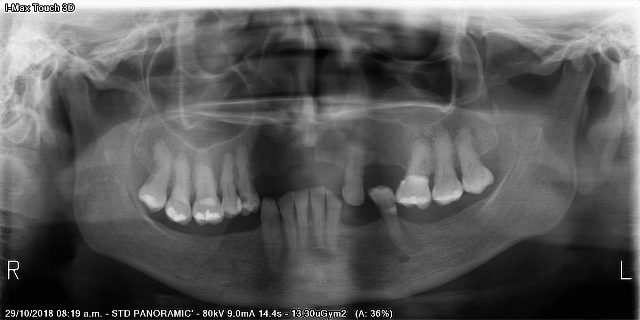
adult